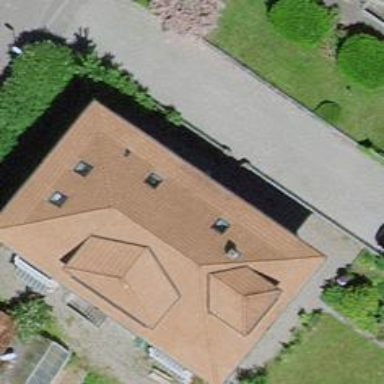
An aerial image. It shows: Residential building with hipped roof.